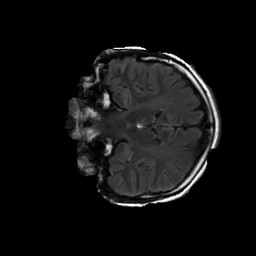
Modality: FLAIR
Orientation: coronal
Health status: ill
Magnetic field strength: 3 T